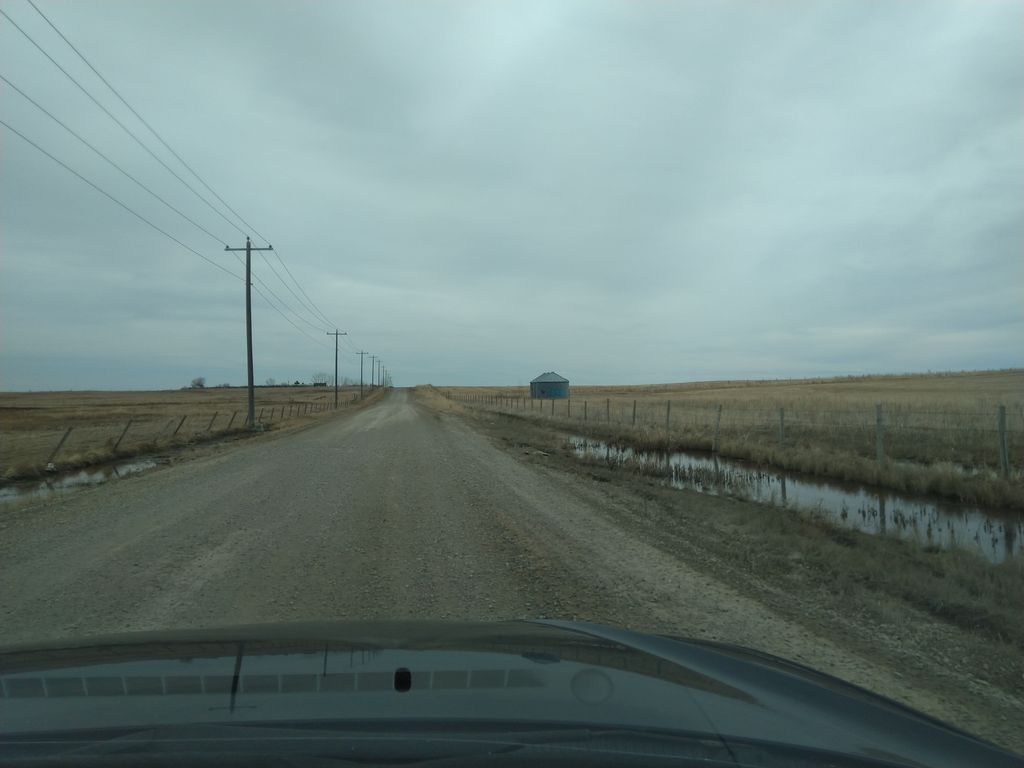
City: calgary